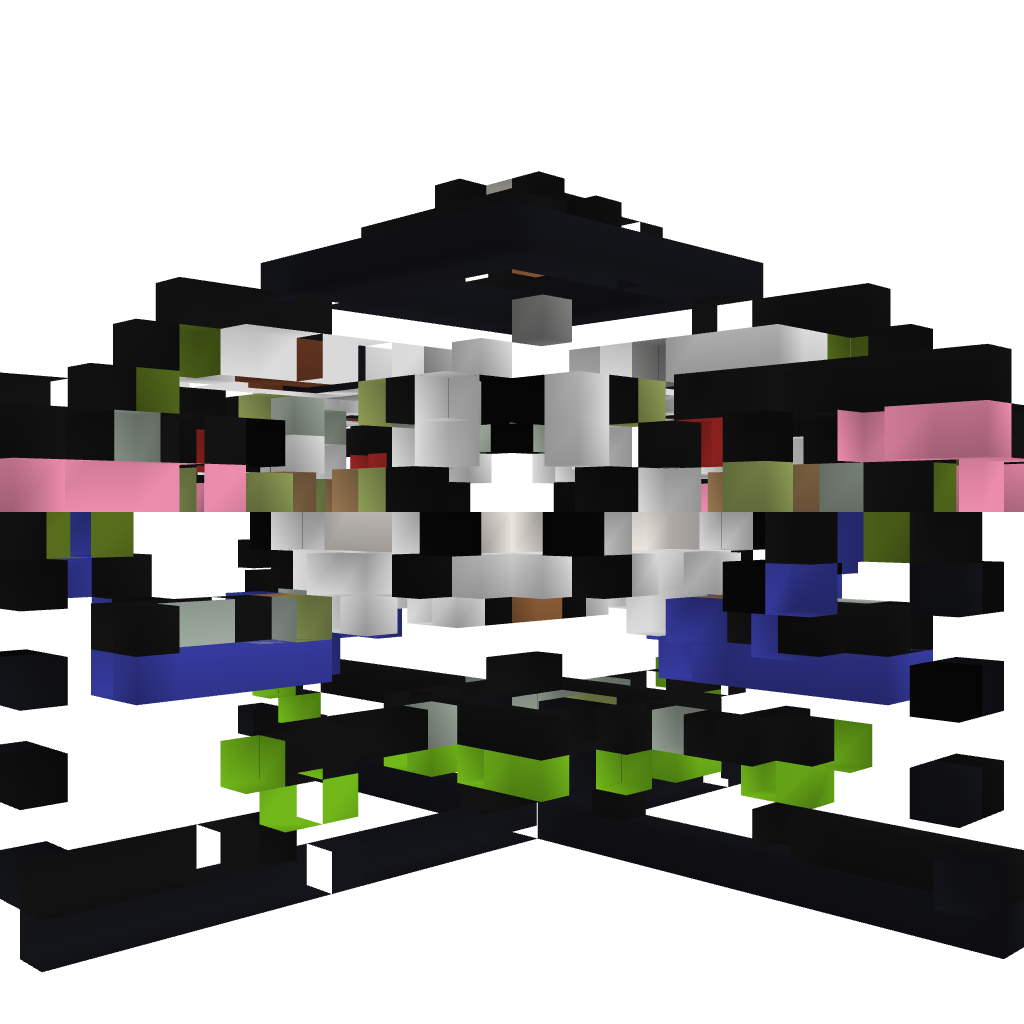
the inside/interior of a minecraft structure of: PVP/Adventure Lobby V. 1